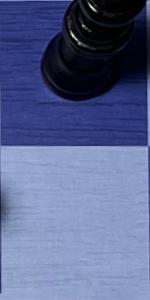
Label: Empty